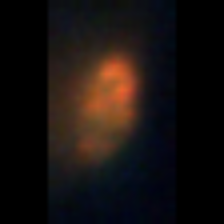
Taxon: Unknown_detritus
Group: Unknown